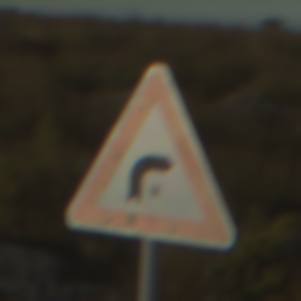
Verkehrszeichen: KurveRechts
Umgebung: Outdoor, Nature
Tageszeit: SunriseSunset
Wetter: PartlyCloudy
Licht: Natural
Jahreszeit: NotSpecified
Kontrast: HighContrast